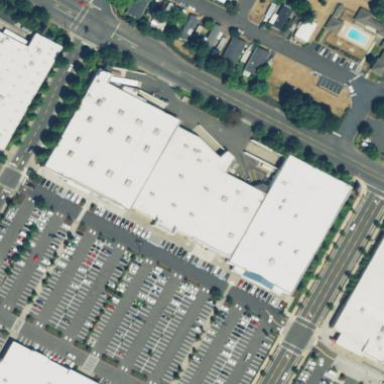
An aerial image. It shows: Outdoor retail shop.